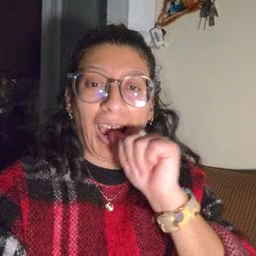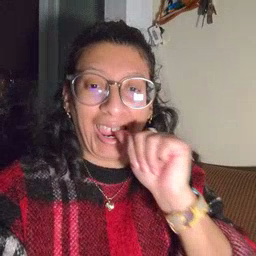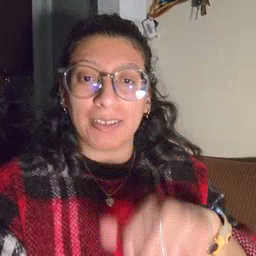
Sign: nuts